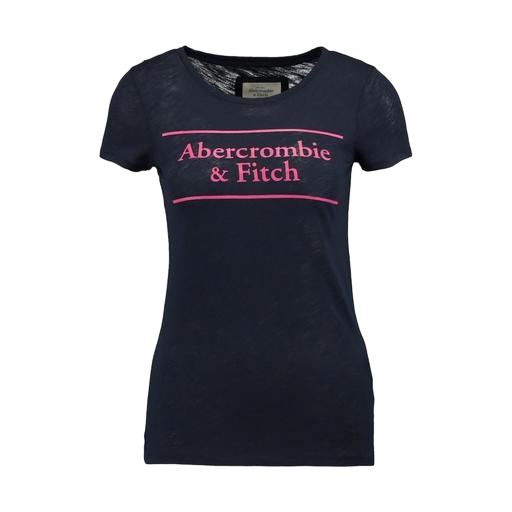
slim crew tee, mid t-shirt, regular t-shirt, white background